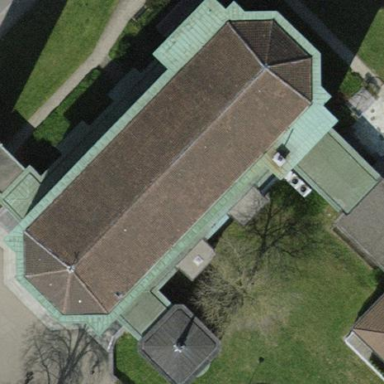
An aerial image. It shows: Building that serves as place of worship.